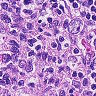
Metastatic tissue present: no